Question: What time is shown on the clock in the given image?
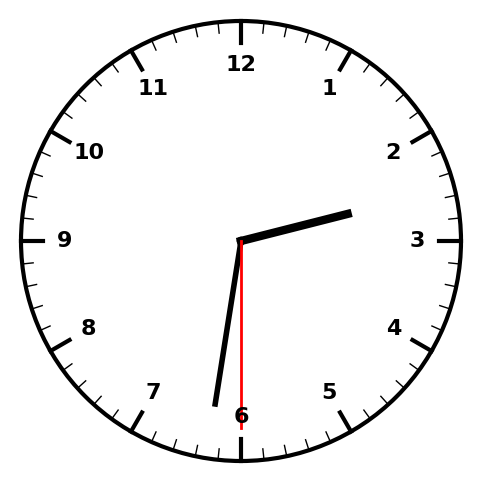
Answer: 02:31:30